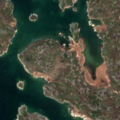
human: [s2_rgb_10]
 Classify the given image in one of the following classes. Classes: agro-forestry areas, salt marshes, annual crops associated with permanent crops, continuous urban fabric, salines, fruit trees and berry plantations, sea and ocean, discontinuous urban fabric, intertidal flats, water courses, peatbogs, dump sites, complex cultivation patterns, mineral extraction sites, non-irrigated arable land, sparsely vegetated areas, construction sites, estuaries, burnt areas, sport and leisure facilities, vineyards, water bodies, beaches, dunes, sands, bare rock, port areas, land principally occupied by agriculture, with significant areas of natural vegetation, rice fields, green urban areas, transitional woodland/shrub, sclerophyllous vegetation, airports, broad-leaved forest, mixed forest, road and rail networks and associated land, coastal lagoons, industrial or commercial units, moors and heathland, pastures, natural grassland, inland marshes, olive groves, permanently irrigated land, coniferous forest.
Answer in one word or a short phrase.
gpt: broad-leaved forest, bare rock, sea and ocean